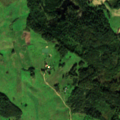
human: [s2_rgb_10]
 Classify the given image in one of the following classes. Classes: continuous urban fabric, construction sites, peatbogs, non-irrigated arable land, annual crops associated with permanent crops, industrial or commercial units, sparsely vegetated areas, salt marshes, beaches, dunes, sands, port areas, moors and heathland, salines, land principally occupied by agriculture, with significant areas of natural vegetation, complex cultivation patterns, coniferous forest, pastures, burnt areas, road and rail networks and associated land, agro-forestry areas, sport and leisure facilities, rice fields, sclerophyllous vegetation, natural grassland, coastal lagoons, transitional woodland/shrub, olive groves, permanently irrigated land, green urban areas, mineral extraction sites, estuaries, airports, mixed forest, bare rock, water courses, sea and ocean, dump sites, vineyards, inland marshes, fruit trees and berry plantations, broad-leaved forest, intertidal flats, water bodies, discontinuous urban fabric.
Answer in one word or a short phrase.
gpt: non-irrigated arable land, pastures, complex cultivation patterns, land principally occupied by agriculture, with significant areas of natural vegetation, mixed forest